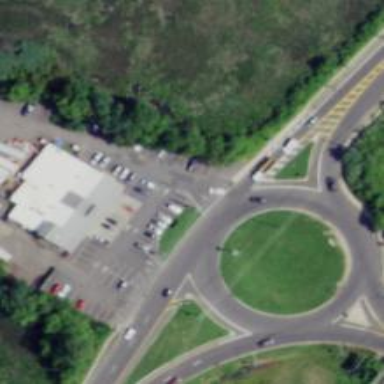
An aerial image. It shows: Roundabout on trunk highway.